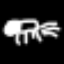
Label: frog